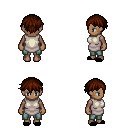
a pixel art fantasy rpg character, female body template, human, dark skin, white tunic, teal pants, brown short bangs hairstyle, black slippers, four views (front, back, left, right), 2x2 character sprite sheet, small pixel art, hard edges, no anti-aliasing